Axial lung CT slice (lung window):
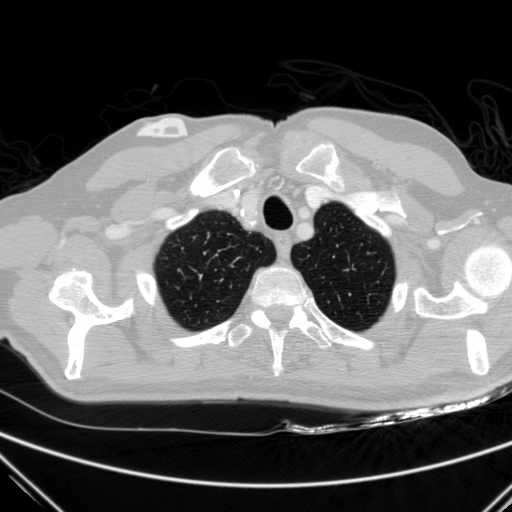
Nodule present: no